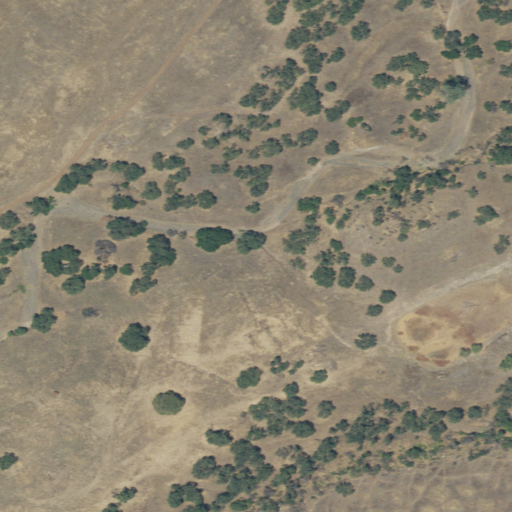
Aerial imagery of valley in California named Nance Canyon containing grassland, shrub, deciduous forest, and evergreen forest